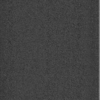
Label: dusty